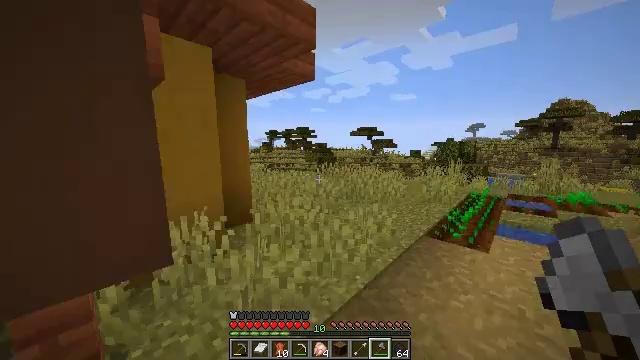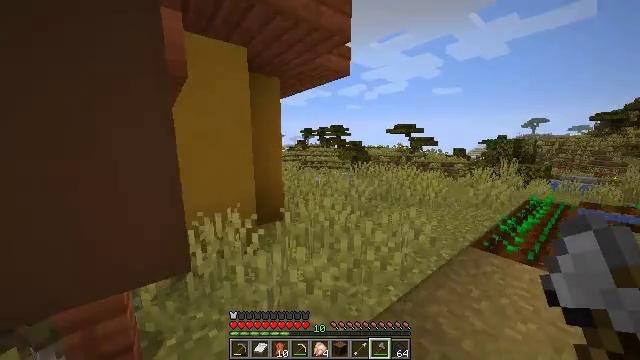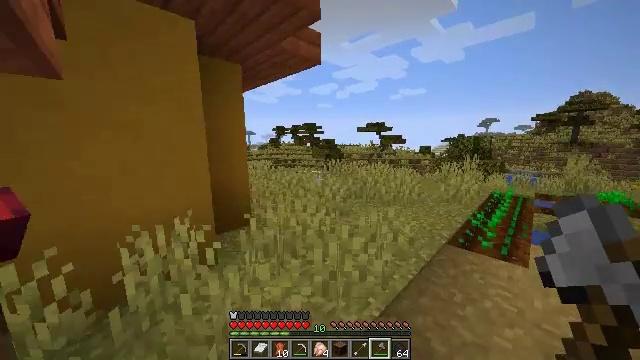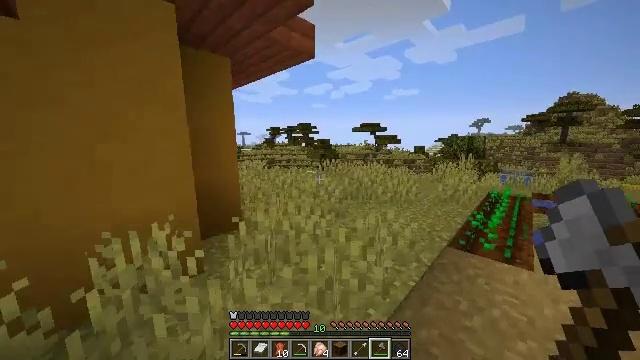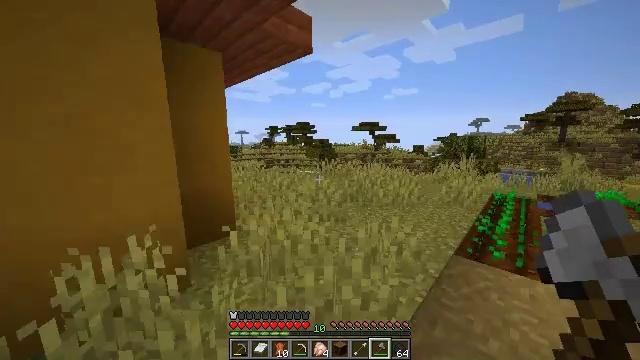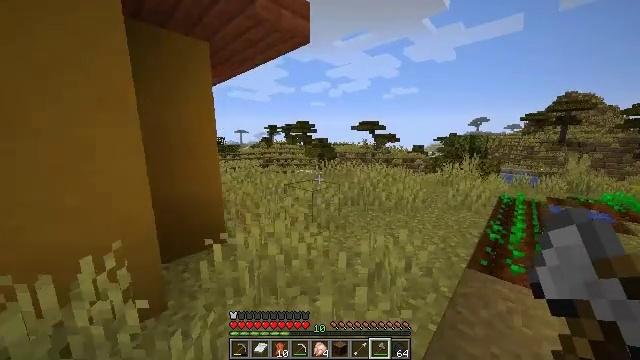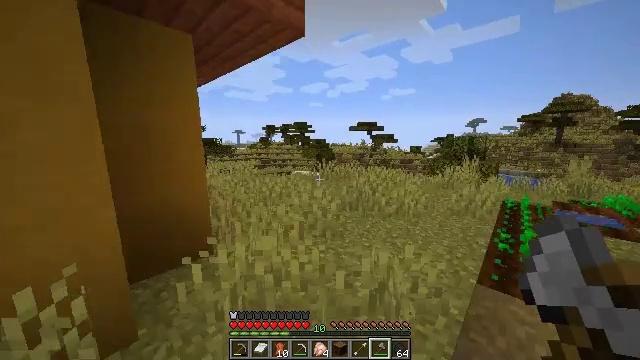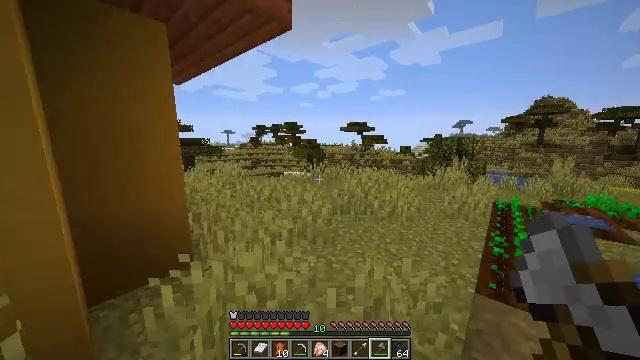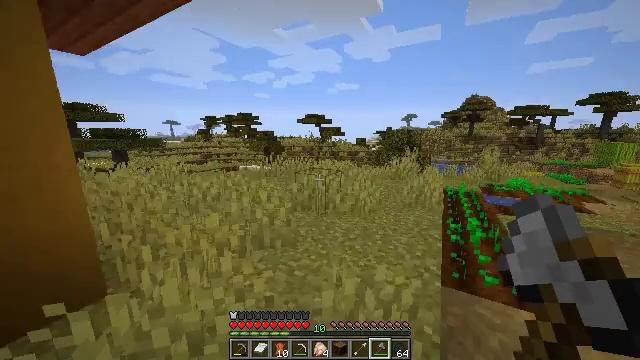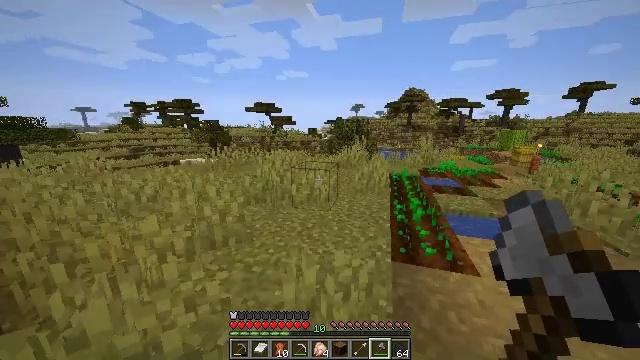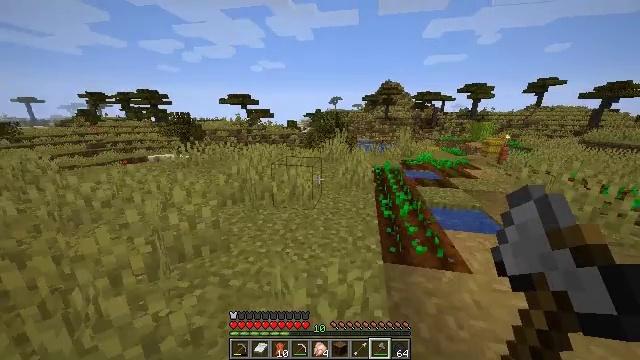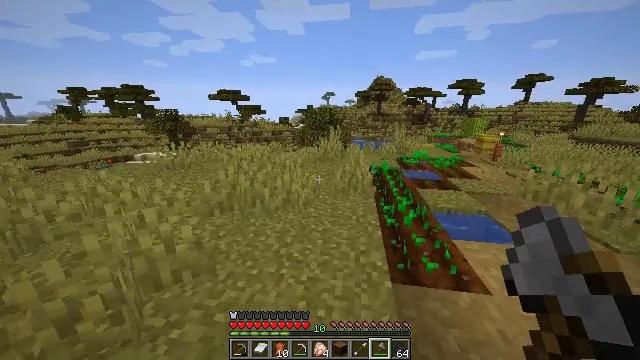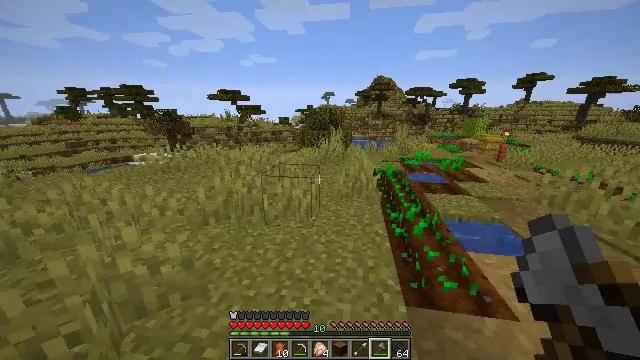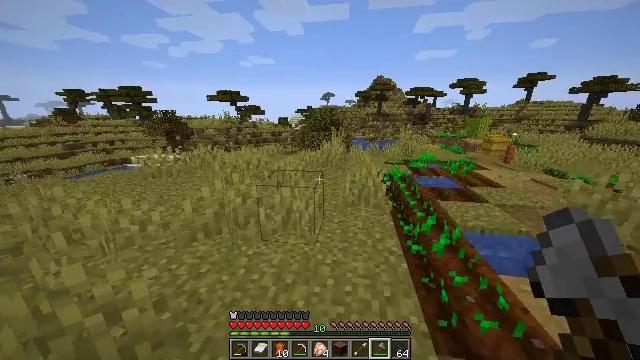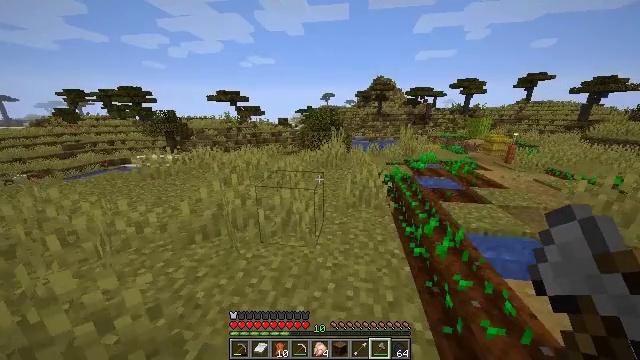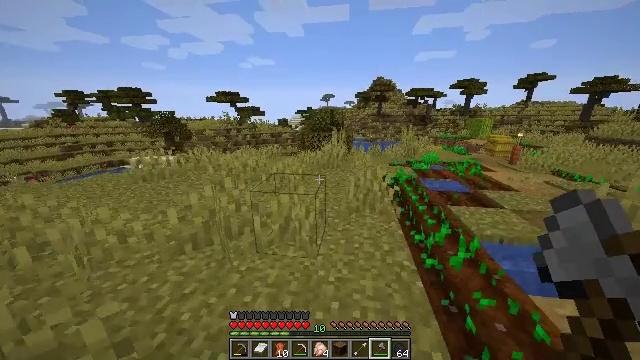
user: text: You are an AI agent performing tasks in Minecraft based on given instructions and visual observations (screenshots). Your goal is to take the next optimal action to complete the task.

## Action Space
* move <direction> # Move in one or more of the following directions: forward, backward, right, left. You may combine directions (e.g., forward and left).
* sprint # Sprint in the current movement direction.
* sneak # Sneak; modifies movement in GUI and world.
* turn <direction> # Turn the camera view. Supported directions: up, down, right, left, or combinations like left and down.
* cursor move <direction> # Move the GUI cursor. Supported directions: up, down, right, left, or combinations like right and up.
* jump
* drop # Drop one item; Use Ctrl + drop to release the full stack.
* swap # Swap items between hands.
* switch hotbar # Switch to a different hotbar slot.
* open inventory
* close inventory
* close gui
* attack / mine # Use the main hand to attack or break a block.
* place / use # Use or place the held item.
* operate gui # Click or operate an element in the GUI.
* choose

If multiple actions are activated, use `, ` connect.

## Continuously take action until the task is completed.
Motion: motion action
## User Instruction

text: Gather hay blocks from the farm.
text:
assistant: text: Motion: move forward, sprint, turn left
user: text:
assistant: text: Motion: move forward, sprint, turn right
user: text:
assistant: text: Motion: move forward, turn right
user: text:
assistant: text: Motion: move forward
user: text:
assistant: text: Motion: move forward
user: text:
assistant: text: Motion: move forward
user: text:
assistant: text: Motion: move forward, turn right
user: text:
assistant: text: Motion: move forward, turn right and down
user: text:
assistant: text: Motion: move forward, turn right and down
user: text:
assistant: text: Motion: move forward, turn right and down
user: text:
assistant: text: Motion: move forward, sprint, turn right
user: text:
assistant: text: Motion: move forward, sprint
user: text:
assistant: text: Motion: move forward, sprint
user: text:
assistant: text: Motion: move forward, sprint
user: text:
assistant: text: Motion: move forward
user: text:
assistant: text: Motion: move forward
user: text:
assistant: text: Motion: move forward
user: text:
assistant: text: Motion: move forward
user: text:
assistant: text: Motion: move forward, turn right
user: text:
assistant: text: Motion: move forward and move left, turn right
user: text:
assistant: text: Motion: move forward and move left, turn right
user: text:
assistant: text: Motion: move forward and move left, turn right
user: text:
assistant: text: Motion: move forward and move left, turn right
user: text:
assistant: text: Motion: move forward and move left
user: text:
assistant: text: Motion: move forward
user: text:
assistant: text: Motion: move forward
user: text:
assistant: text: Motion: move forward
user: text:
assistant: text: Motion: move forward
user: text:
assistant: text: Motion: move forward, turn left and down
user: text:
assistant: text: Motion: move forward, turn left